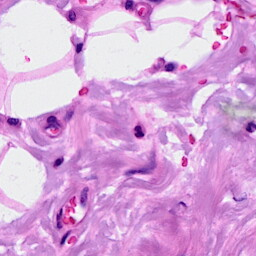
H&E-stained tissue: Breast